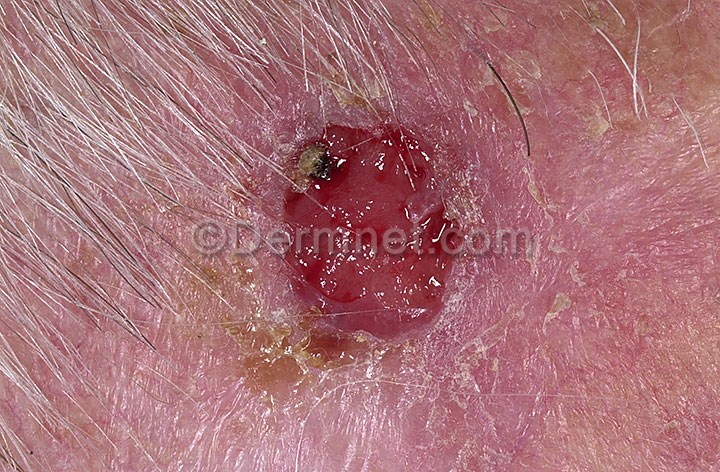
Disease: Actinic Keratosis Basal Cell Carcinoma and other Malignant Lesions